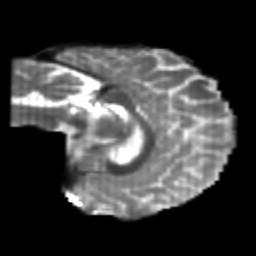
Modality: T2w
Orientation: sagittal
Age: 22
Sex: female
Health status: healthy
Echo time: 0.074 s